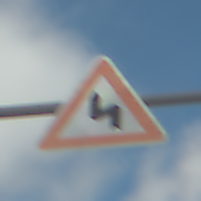
Verkehrszeichen: DoppelkurveZunaechstLinks
Umgebung: Outdoor, RoadRail
Tageszeit: MorningAfternoon
Wetter: PartlyCloudy
Licht: Natural
Jahreszeit: NotSpecified
Kontrast: HighContrast